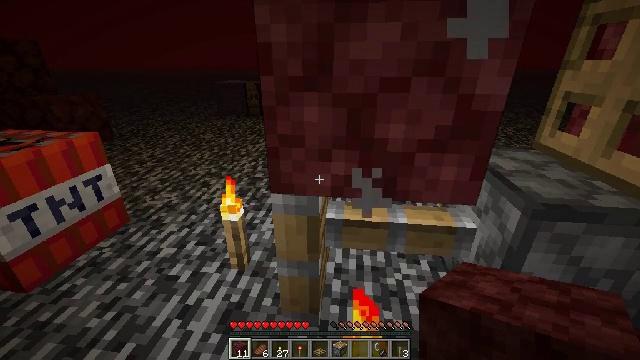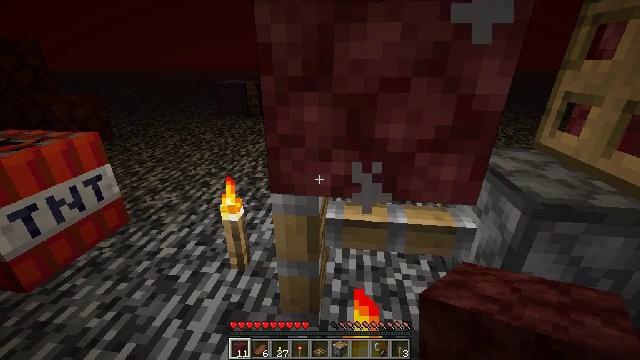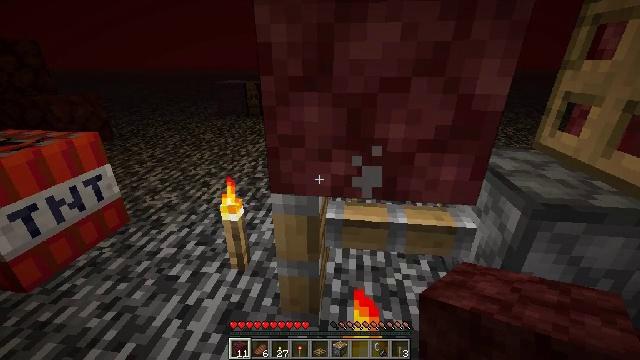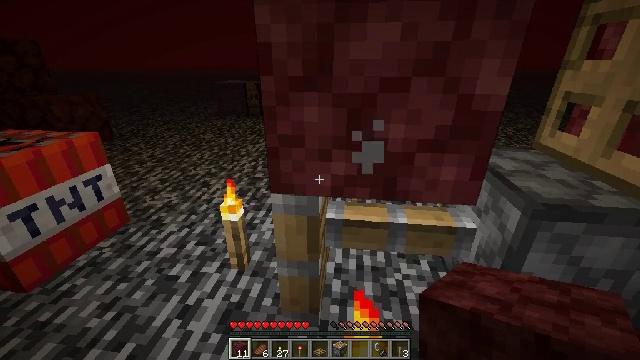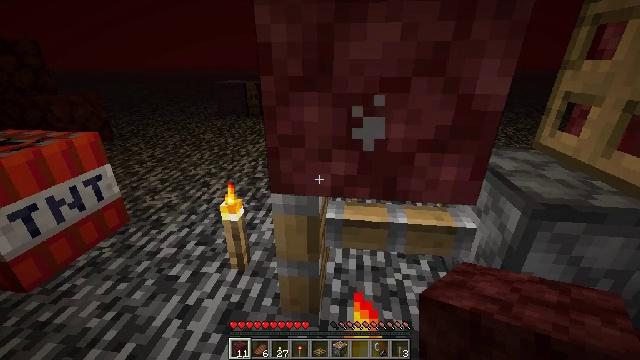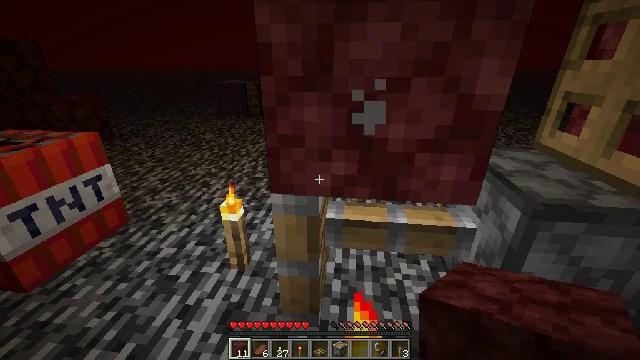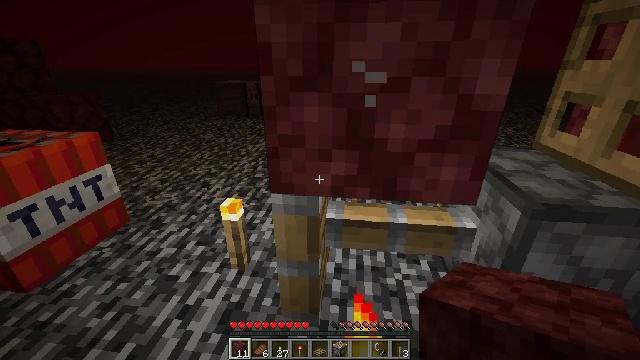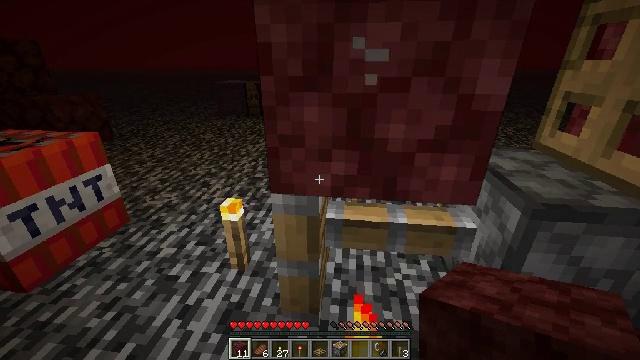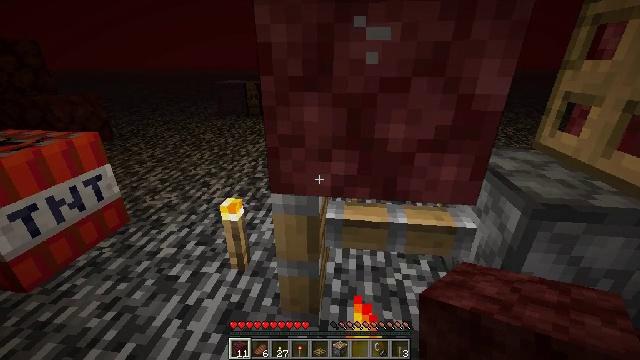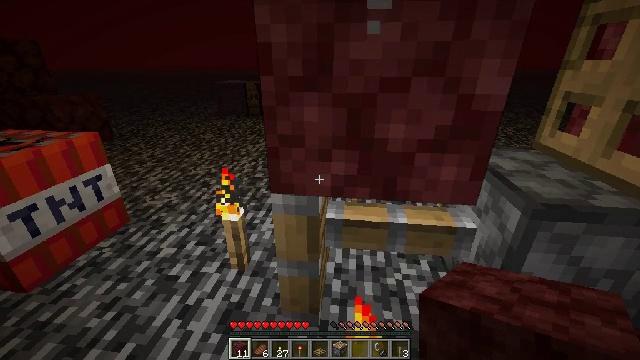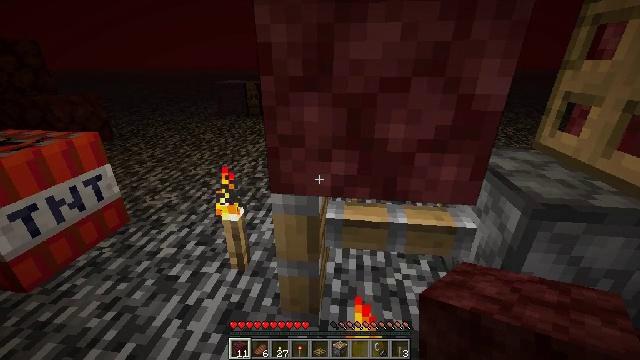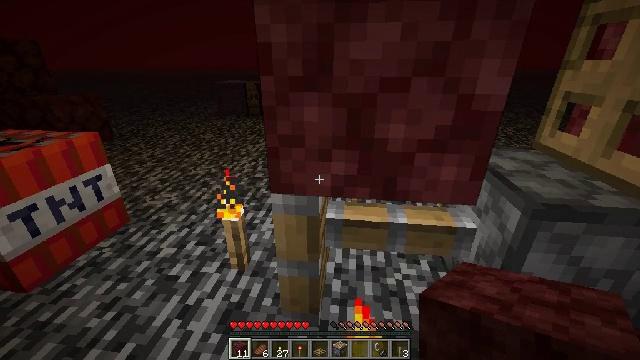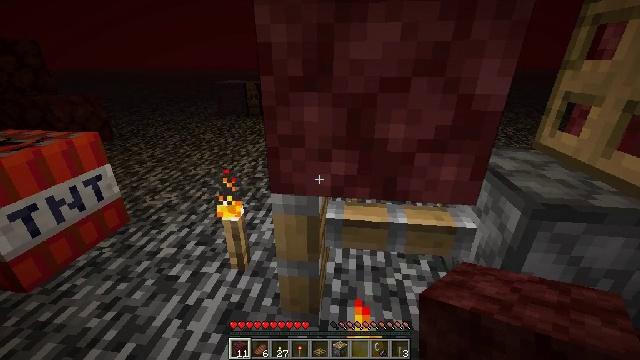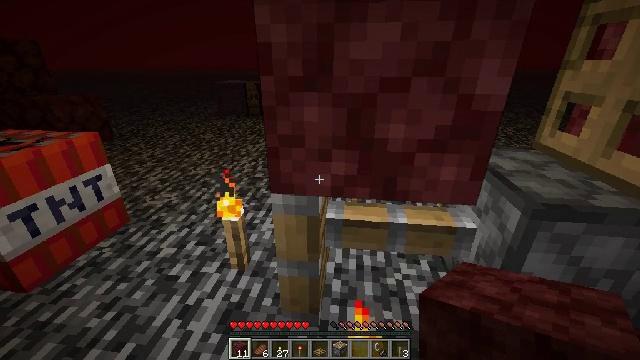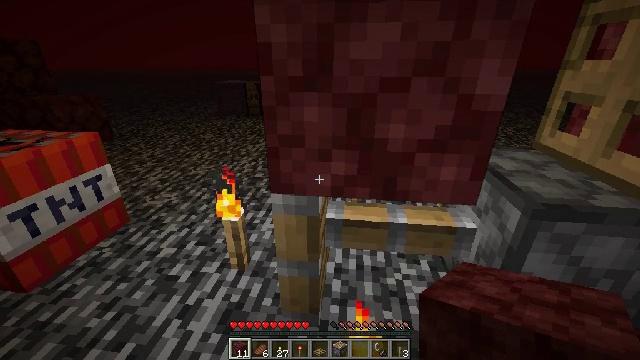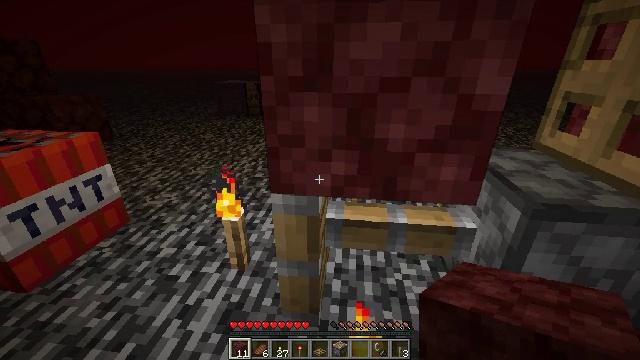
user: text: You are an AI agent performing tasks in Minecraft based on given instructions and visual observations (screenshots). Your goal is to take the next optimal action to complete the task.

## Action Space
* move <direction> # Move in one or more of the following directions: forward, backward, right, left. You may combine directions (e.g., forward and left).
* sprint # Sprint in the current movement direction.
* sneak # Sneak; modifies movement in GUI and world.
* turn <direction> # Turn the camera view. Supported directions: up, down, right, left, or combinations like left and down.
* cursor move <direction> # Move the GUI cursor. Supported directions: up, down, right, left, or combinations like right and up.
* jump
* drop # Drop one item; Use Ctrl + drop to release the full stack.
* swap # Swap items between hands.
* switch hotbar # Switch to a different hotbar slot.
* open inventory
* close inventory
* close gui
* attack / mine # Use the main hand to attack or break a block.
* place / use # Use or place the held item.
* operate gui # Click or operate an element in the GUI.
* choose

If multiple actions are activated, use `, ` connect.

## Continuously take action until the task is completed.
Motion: motion action
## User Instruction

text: Gather the TNT from your surroundings.
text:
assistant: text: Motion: no_op
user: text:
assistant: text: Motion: no_op
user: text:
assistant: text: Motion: no_op
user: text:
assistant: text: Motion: no_op
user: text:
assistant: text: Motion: no_op
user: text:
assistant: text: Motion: no_op
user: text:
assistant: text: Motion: no_op
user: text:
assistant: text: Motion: no_op
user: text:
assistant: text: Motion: no_op
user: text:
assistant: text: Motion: no_op
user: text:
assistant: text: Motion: no_op
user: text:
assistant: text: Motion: no_op
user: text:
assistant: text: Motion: no_op
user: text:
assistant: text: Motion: no_op
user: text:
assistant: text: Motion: no_op
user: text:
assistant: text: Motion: no_op
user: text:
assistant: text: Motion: no_op
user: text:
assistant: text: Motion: no_op
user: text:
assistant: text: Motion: no_op
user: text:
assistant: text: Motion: no_op
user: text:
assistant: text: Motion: move left
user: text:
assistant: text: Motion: move left
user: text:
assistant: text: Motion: move left
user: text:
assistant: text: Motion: move left
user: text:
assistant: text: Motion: move left
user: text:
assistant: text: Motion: move left
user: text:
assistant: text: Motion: move forward and move left
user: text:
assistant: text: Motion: move forward and move left, turn left
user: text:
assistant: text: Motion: move forward and move left, turn left
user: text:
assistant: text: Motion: move forward and move left, turn left and down